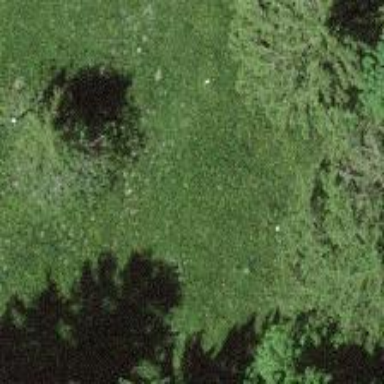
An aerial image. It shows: Grass path.